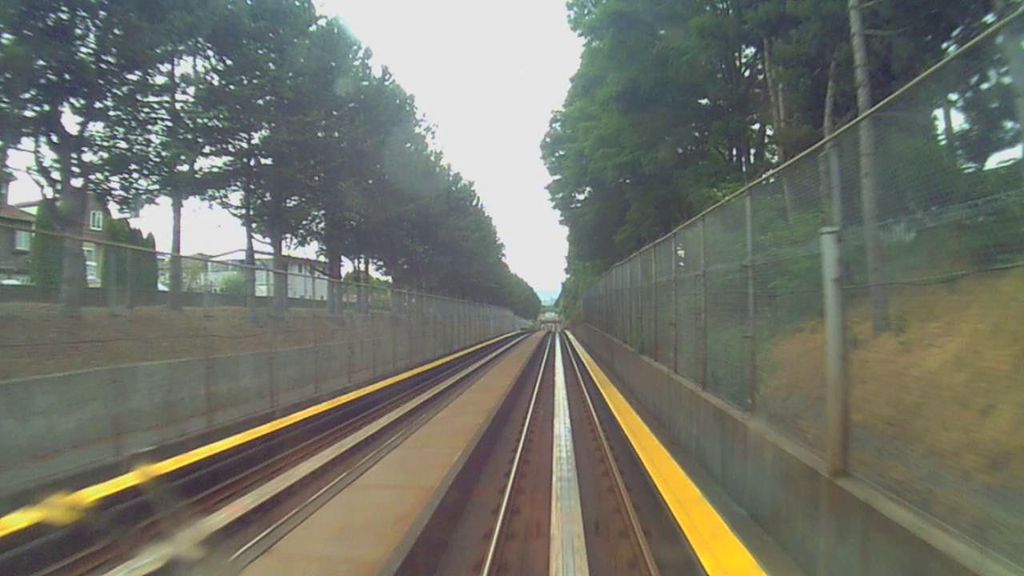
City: vancouver